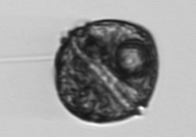
Label: Alexandrium_catenella